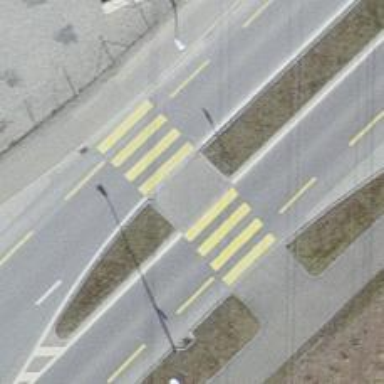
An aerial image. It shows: Uncontrolled zebra crossing with pedestrian island.